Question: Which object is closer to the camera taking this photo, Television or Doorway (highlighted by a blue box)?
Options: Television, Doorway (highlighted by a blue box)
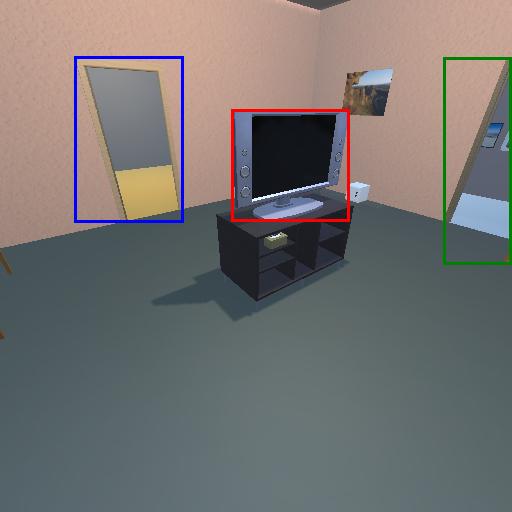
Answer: Television